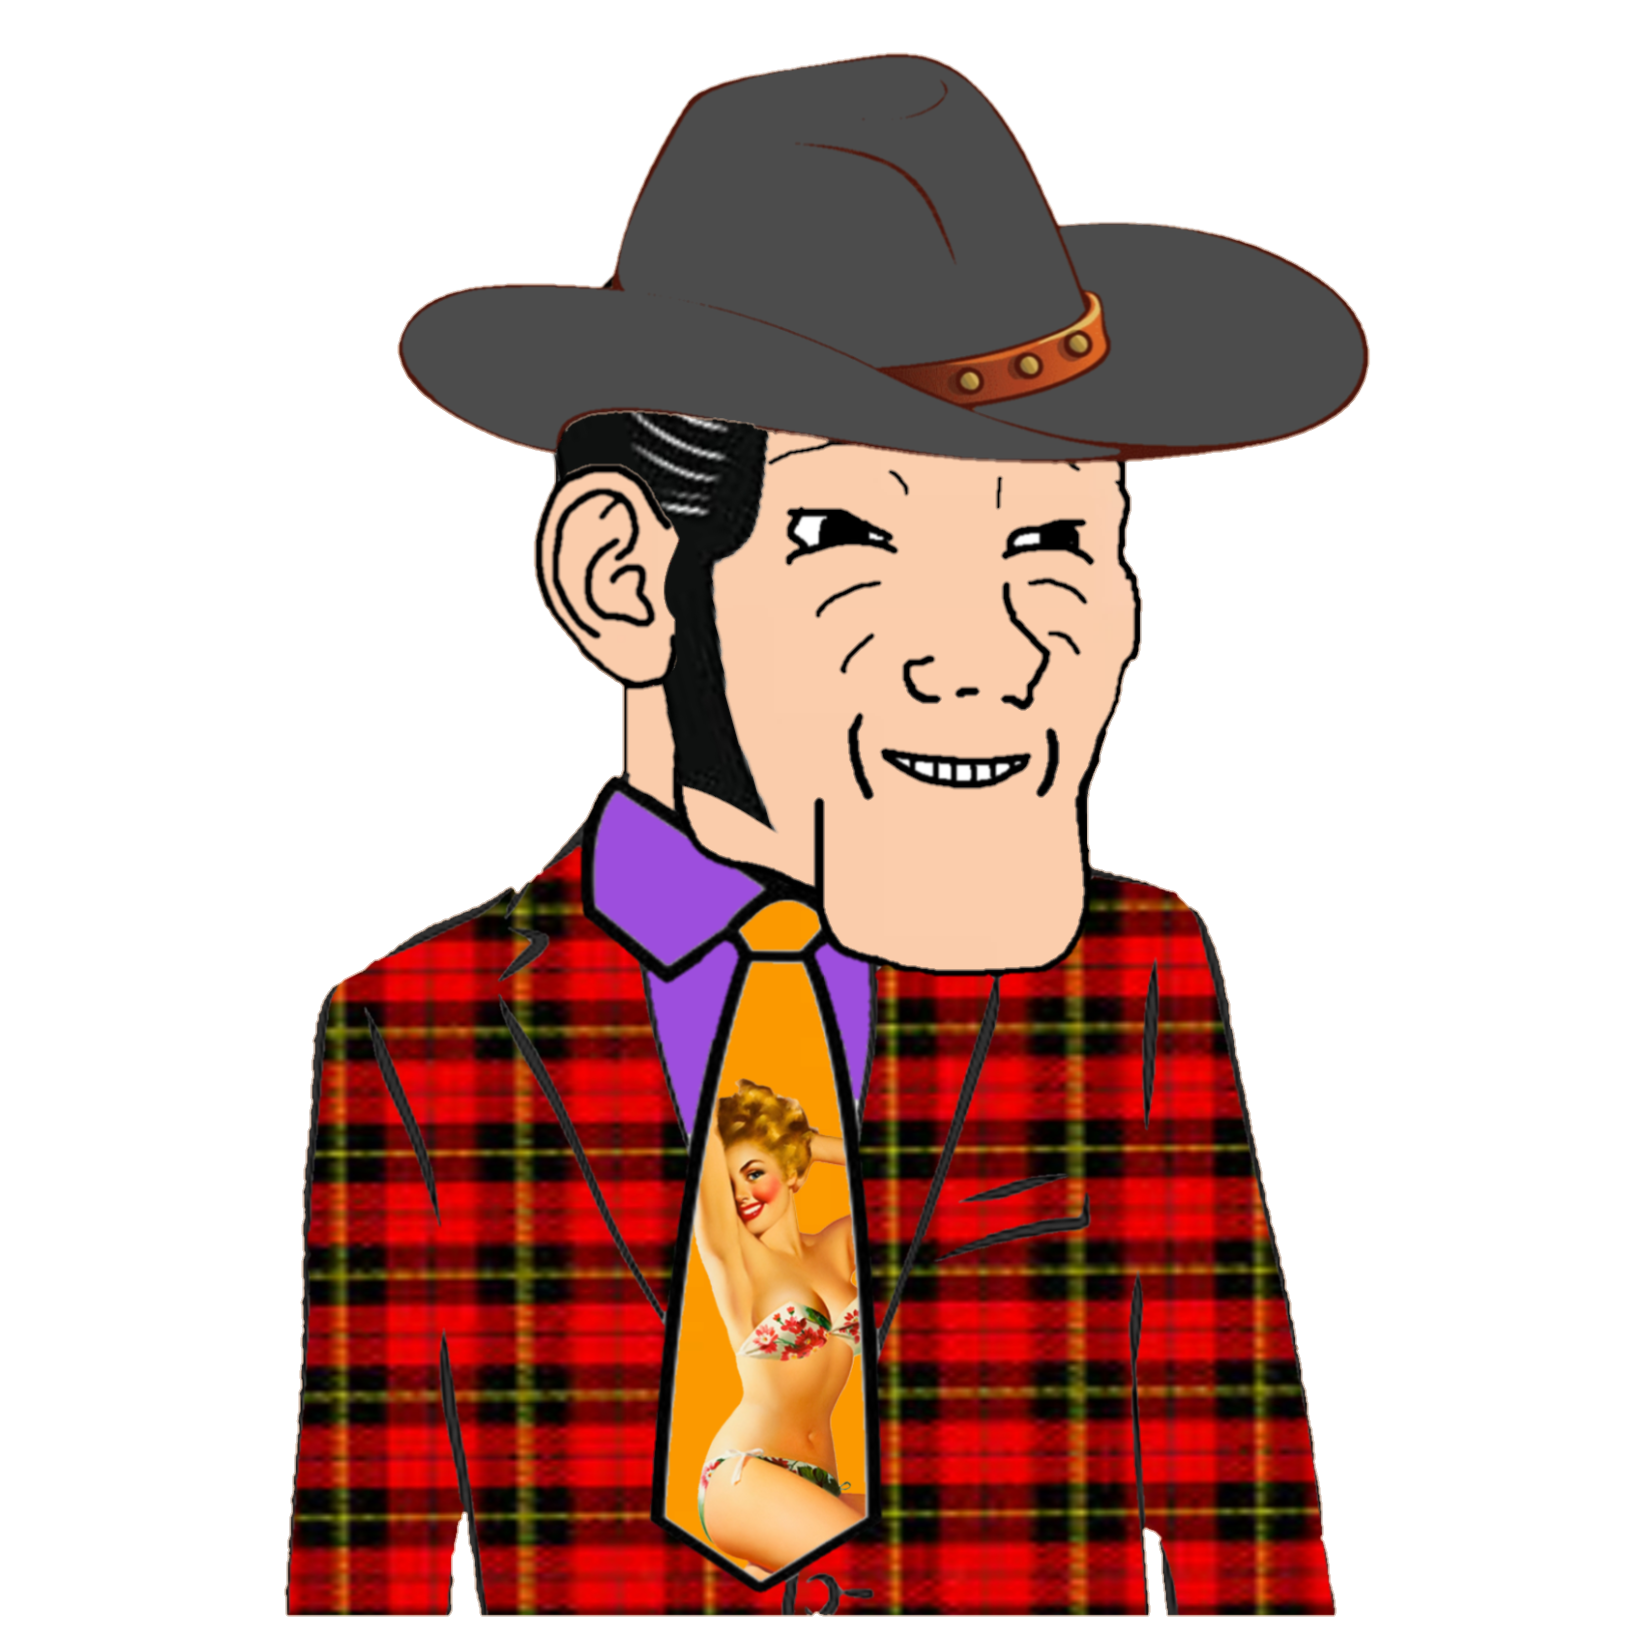
Label: 5_Grey_Chad